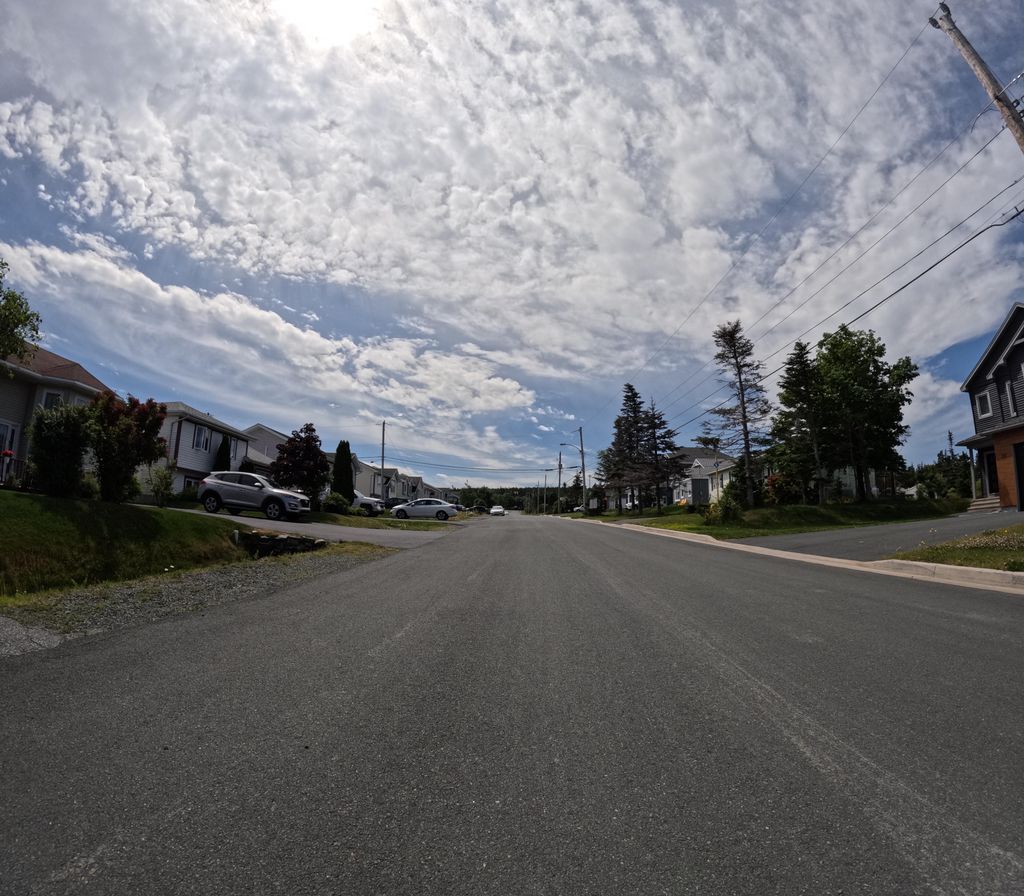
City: st_johns